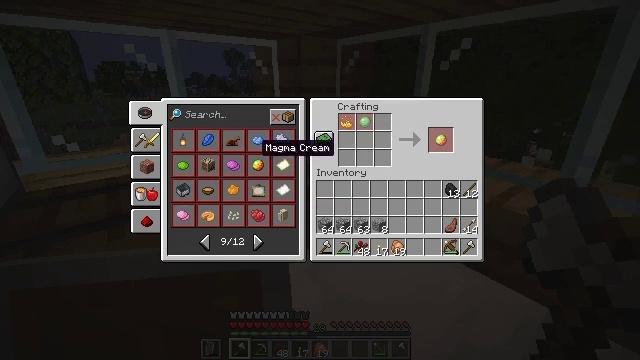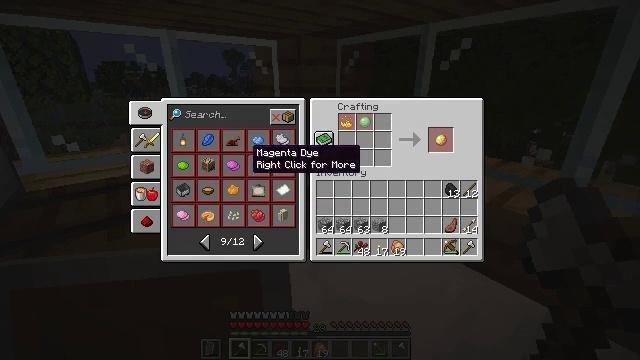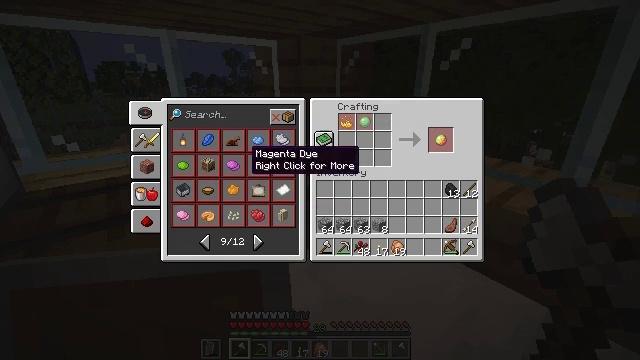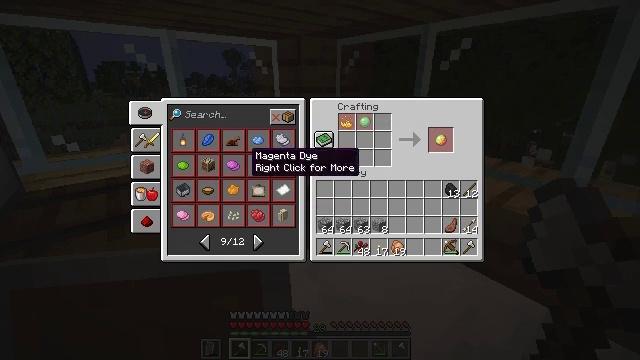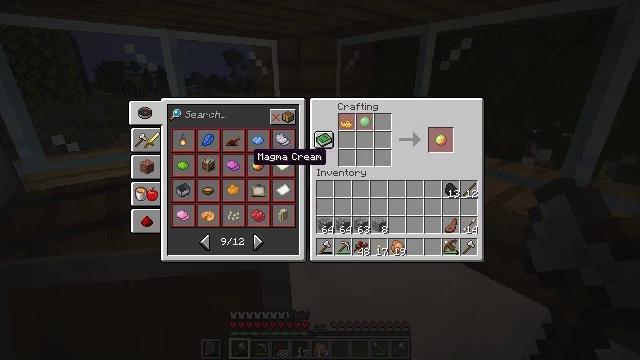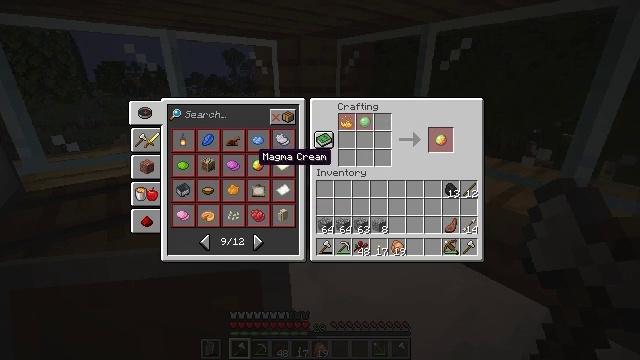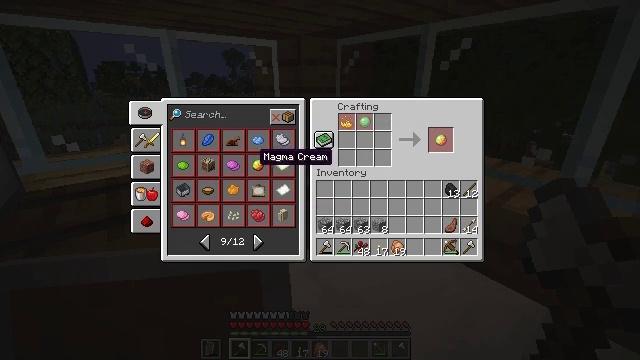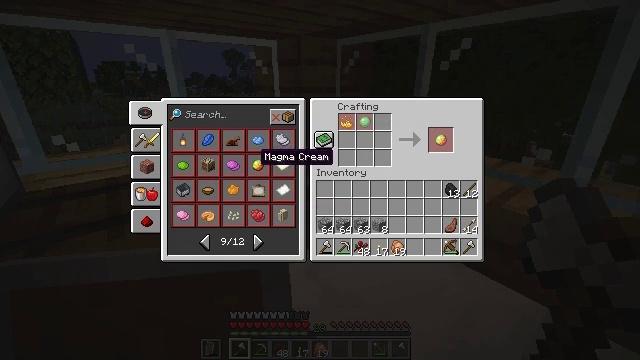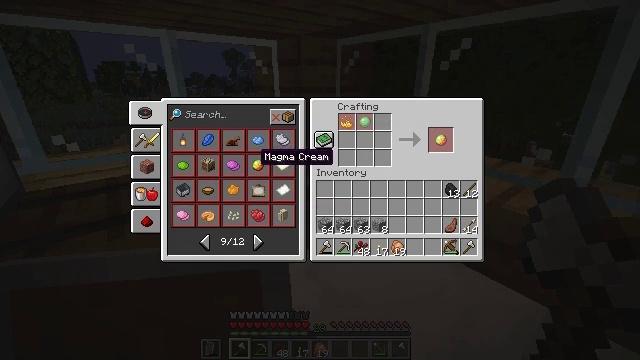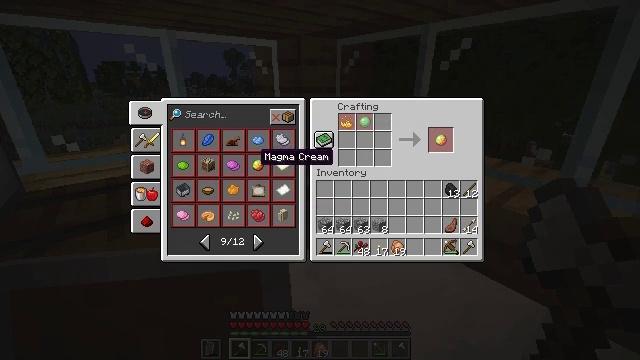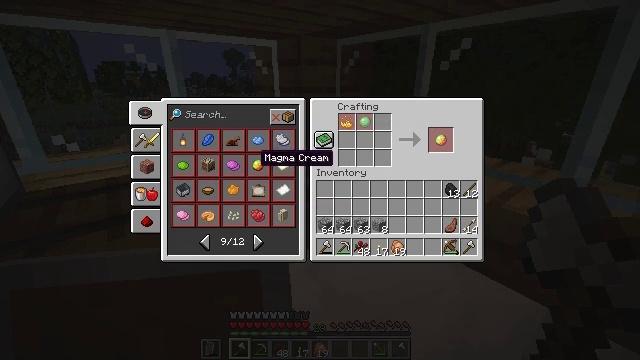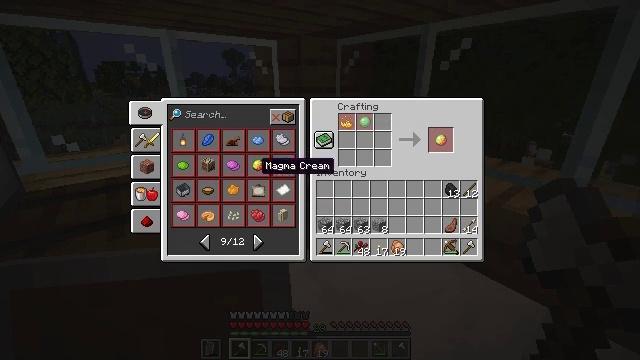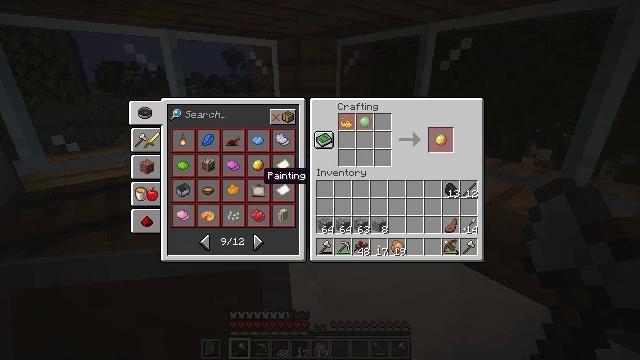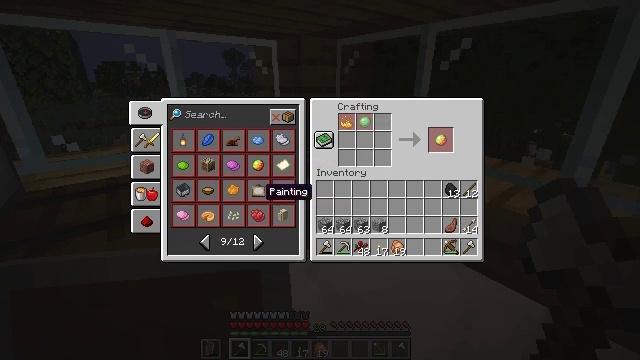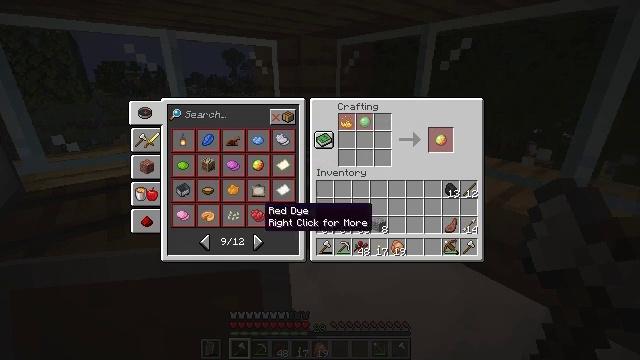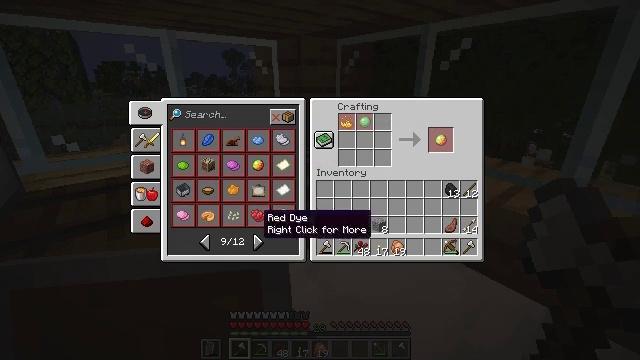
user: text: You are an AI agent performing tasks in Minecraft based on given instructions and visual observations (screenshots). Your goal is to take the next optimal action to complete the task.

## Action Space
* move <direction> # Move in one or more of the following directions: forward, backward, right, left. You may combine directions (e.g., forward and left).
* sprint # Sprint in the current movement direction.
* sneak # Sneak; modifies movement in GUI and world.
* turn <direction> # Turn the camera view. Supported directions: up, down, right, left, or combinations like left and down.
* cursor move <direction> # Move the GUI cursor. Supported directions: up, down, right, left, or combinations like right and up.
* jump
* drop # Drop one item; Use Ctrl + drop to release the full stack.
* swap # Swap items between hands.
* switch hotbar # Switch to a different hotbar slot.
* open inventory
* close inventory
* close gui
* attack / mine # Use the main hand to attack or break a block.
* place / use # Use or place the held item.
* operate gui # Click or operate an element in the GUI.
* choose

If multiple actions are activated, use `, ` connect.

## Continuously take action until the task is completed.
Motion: motion action
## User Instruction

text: In the crafting menu, combine ender pearl and blaze powder for an ender eye.
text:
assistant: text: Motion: cursor move left
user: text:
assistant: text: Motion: no_op
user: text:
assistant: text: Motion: no_op
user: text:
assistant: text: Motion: no_op
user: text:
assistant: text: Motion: no_op
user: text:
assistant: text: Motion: no_op
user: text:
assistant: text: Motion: no_op
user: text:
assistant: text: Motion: no_op
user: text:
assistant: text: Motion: no_op
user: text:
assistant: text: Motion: no_op
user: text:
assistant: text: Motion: cursor move down
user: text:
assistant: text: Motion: cursor move down
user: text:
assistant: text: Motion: cursor move down
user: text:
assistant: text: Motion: cursor move down
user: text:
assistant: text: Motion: cursor move down
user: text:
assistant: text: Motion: no_op
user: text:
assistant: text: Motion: no_op
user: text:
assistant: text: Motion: no_op
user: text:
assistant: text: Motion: no_op
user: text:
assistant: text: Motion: no_op
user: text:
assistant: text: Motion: no_op
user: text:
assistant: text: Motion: no_op
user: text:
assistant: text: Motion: no_op
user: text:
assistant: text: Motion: no_op
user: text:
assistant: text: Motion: no_op
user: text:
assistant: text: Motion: no_op
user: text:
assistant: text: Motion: no_op
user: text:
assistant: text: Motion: no_op
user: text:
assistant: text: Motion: no_op
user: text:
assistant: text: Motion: no_op